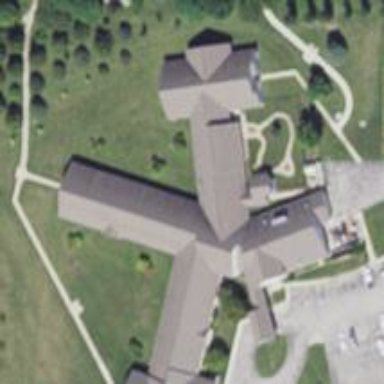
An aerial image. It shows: Nursing home.